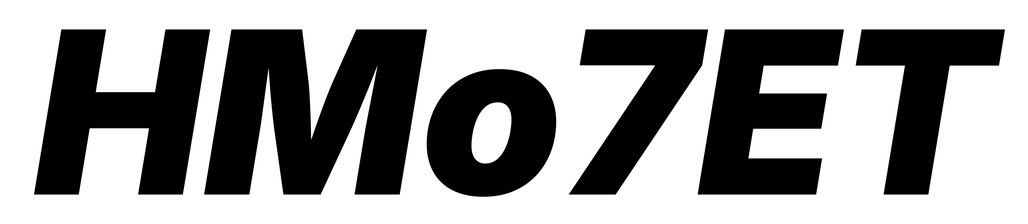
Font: Inter-Italic_Black_Italic